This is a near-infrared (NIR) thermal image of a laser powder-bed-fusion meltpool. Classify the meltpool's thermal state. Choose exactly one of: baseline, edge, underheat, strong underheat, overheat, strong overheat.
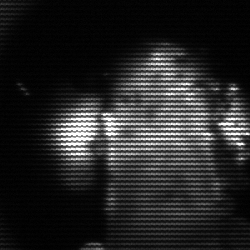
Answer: strong underheat